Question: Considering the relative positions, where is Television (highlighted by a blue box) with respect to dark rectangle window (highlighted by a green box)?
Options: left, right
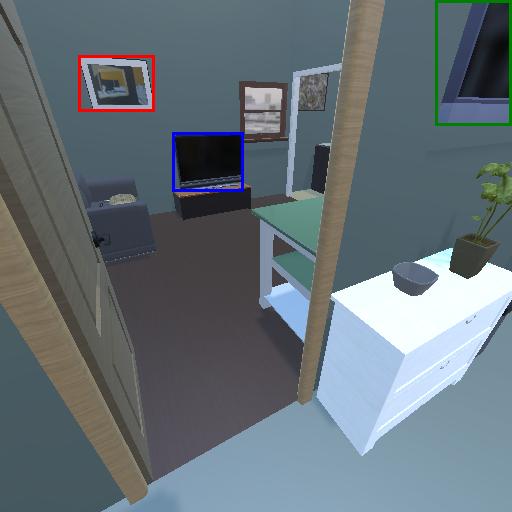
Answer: left